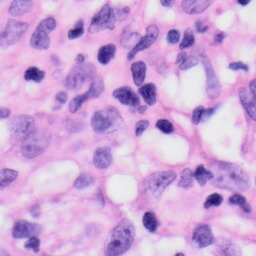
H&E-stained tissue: Skin